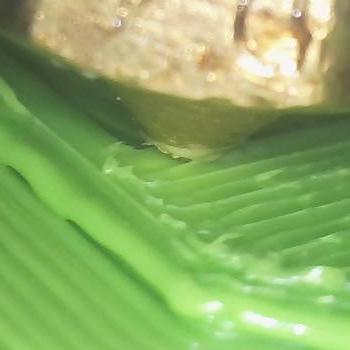
Flow rate: 89%